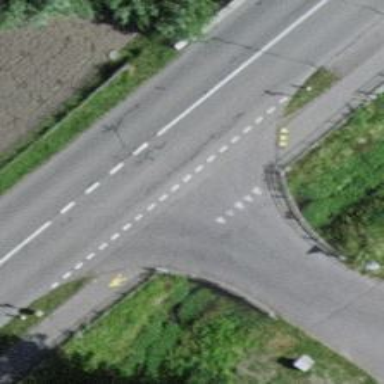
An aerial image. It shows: Unclassified road with asphalt surface.